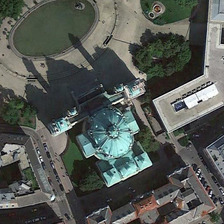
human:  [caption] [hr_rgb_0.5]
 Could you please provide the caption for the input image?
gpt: a pond and several green trees are near a church .

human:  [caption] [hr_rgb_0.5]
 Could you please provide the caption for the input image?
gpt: a pond and several green trees are near a church .

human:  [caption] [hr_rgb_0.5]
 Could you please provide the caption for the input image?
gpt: a pond and several green trees are near a church .

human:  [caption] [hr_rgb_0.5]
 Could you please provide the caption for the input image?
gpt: a pond and several green trees are near a church .

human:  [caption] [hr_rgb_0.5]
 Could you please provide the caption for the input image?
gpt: a pond and several green trees are near a church .